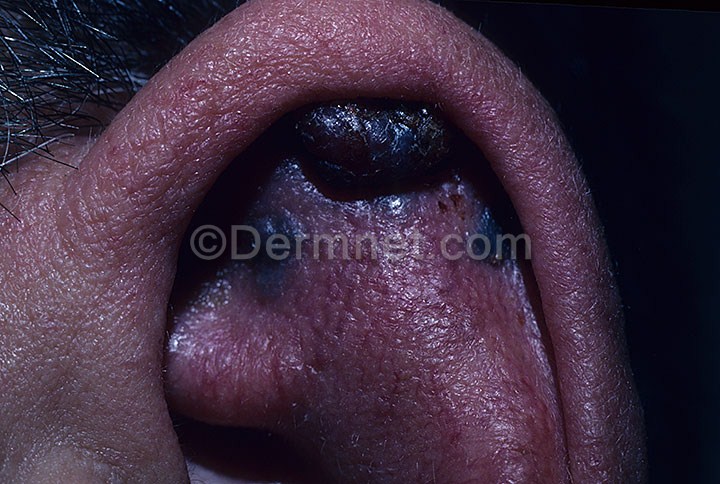
Disease: Melanoma Skin Cancer Nevi and Moles